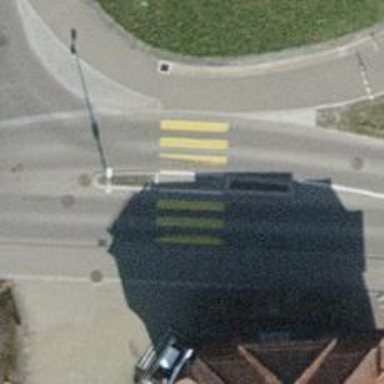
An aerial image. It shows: Marked zebra crossing with pedestrian island.